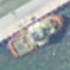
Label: civil